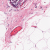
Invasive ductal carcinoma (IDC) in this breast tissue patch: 0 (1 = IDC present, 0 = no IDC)